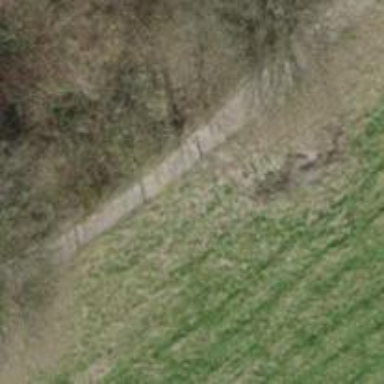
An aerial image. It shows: Steps on fine gravel road.